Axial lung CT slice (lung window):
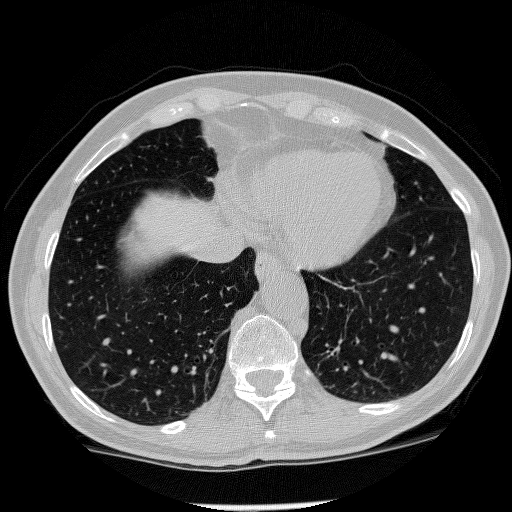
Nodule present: no